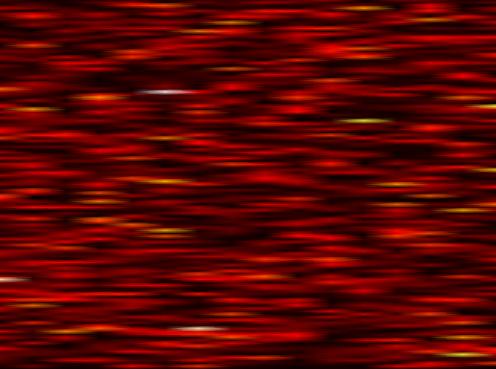
Label: FOFDM